Question: I have an interface that inherits 'HTMLElement':
'''
export interface IEElement extends HTMLElement {
click: (event: IEEvent) => void;
onmousedown: (event: IEEvent) => void;
onmousemove: (event: IEEvent) => void;
onmouseup: (event: IEEvent) => void;
}
'''
Getting an error on all the properties:

I guess this is because 'click' is type '() => void', but shouldn't it be overridden by my new schema? How to omit the error (I don't want to rename my properties - if it isn't necessary)?
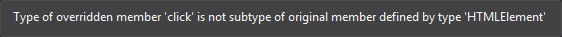
Answer: Make it optional (use: ?)
'''
export interface IEElement extends HTMLElement {
click: (event?: IEEvent) => void;
onmousedown: (event: IEEvent) => void;
onmousemove: (event: IEEvent) => void;
onmouseup: (event: IEEvent) => void;
}
'''